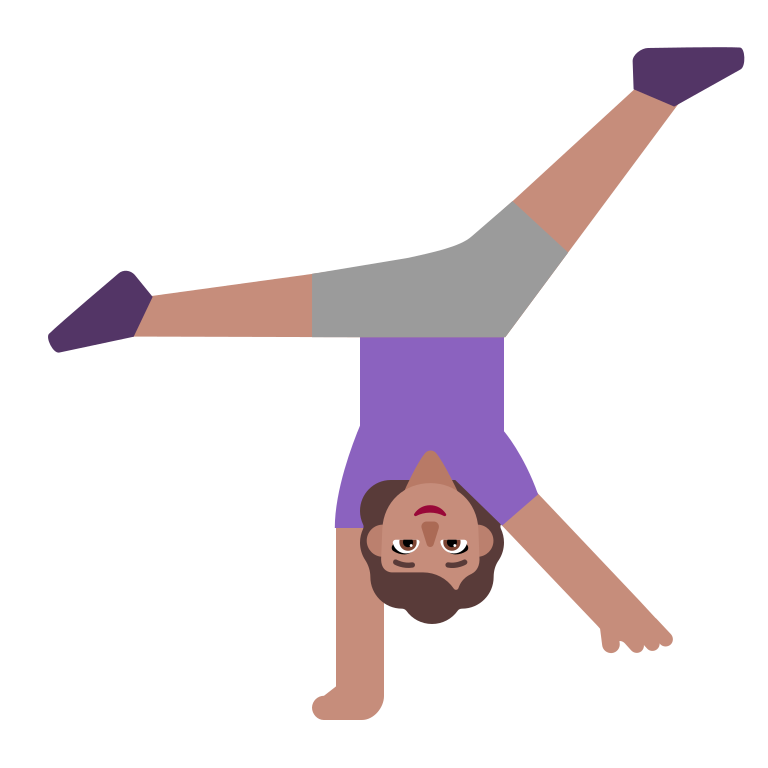
woman cartwheeling flat